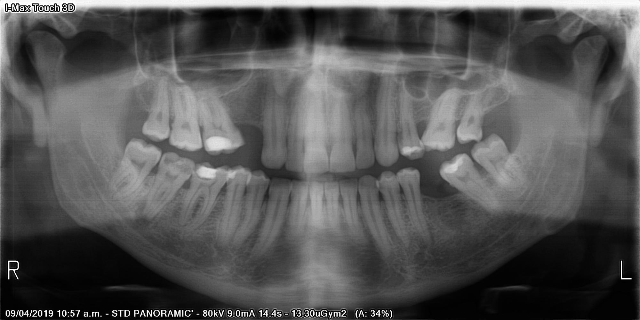
adult